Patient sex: M
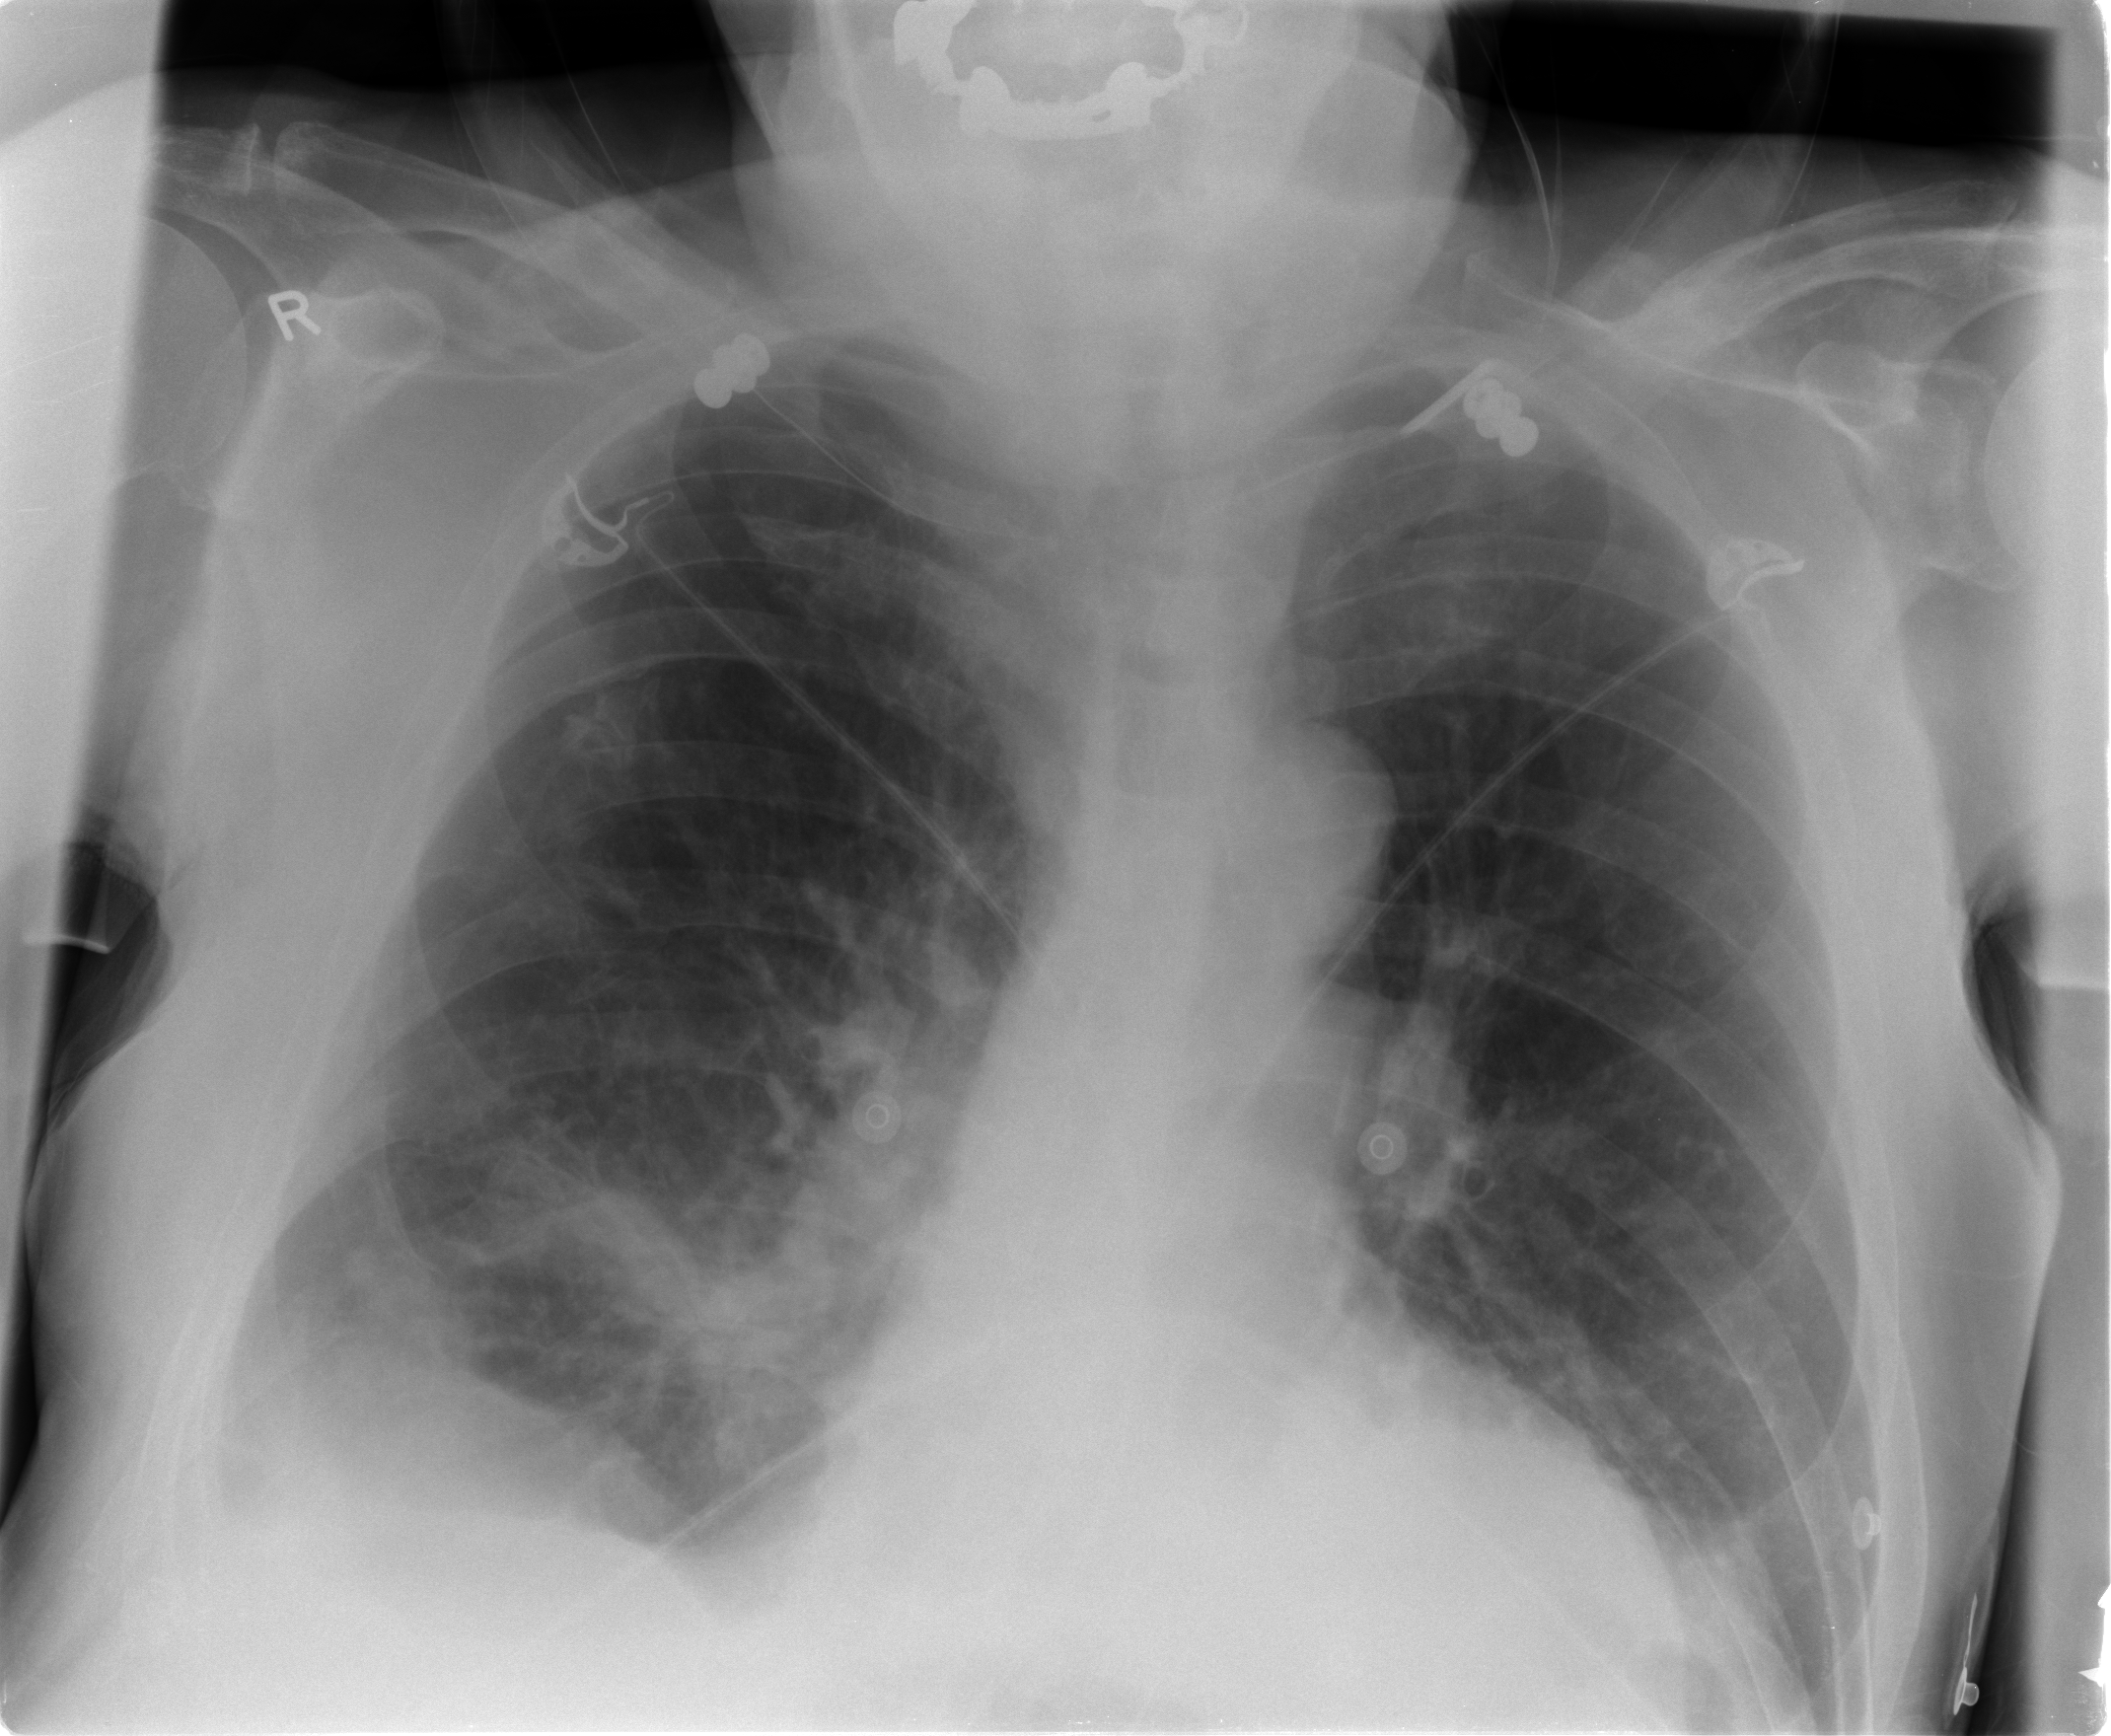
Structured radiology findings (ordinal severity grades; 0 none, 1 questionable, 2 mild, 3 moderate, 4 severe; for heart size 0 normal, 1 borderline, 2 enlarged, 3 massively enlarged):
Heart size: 2
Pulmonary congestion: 1
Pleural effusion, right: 2
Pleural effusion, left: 1
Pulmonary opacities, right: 1
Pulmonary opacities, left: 0
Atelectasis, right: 3
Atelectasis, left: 2